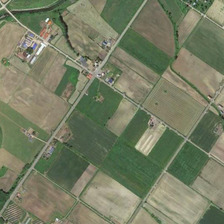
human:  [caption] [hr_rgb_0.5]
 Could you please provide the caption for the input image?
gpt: some of the farmland are covered with green crops .

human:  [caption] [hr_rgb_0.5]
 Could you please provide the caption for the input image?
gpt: it is a large piece of green farmland .

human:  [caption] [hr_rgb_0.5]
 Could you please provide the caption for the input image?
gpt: some of the farmland are covered with green crops .

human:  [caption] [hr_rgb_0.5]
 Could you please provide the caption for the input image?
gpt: it is a large piece of green farmland .

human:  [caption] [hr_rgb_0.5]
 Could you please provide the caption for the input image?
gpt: it is a large piece of green farmland .